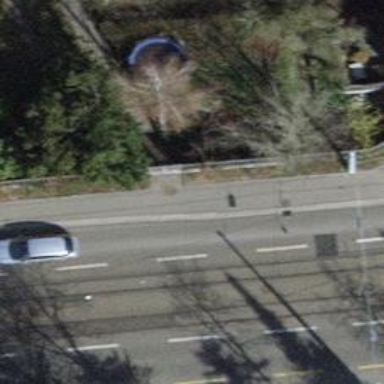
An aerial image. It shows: Unmarked crossing with traffic calming table.